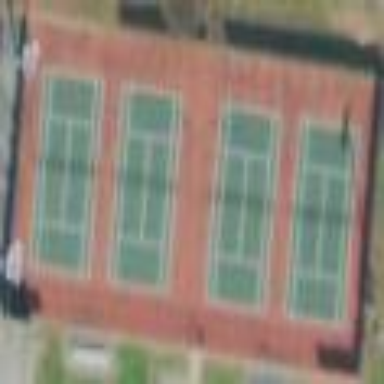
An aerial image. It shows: Tennis court in leisure pitch.